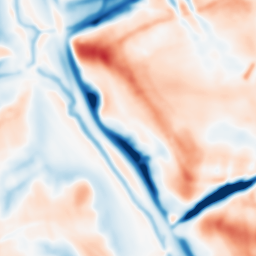
Category: multiscale
Decomposition family: dog_multiscale
Decomposition parameters: sigma_ratio: 1.6
n_scales: 4
base_sigma: 2
Upsampling method: quadratic
Upsampling parameters: scale: 4
Upsampling scale: 4